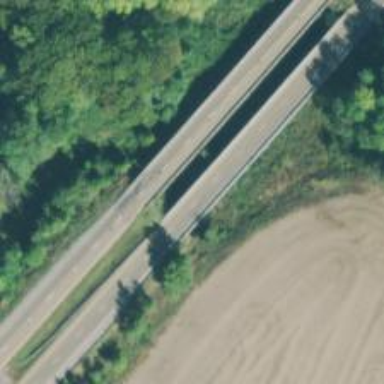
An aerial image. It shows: Bridge on trunk highway with dual carriageway.